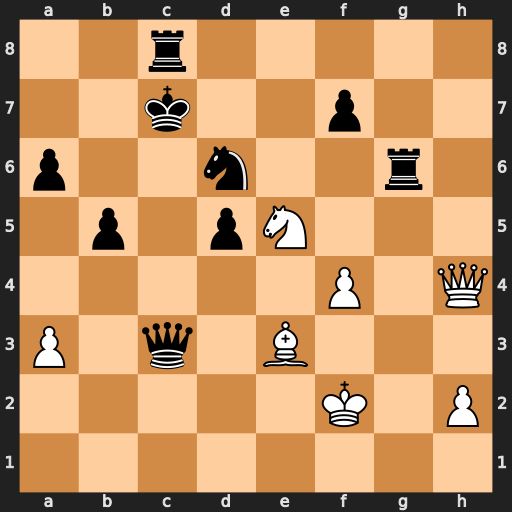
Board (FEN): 2r5/2k2p2/p2n2r1/1p1pN3/5P1Q/P1q1B3/5K1P/8
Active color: w
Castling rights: -
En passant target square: -
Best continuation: Qe7+ Kb8 Qa7#